Question: I have a setup similar to code below, where there can be any number of items.
'''
<div class="align-center" style="box-shadow: none; margin: 20px 0 0 20px; position: relative">
...
...
...
...
...
<label class="photobox box-shadow clear-inner radius" style="display: inline-block; margin: 20px 20px 0 0" for="col_75291999308">
<img class="radius-left cursor-pointer" height="128" width="128" alt="[thumb]" src="images/collection/thumb/penguins-madagascar-dr-blowhole.jpg" />
<span class="large bold text-shadow black-text" style="line-height: 128px; padding: 0 5px">*></span>
</label>
<input id="col_75291999308" class="switch single" type="radio" name="description" />
<div class="box box-shadow" style="border: 5px solid #379; border-radius: 10px; left: 50%; margin: -74px 0 0 -266px; position: absolute; width: 512px; z-index: 999">Information</div>
...
...
</div>
'''
If you're curious, I'll provide the CSS for the photo box. All the other classes are kind of self-explanatory (aside from box, which just applies a background and border radius).
'''
input.switch { display: none }
input.switch.single + div { display: none }
input.switch.single:checked + div { display: block }
.photobox { background: #DDD; display: block; height: 128px; overflow: hidden }
.photobox:hover { background: #D5D5D5 }
.photobox > img { background: #CCC url('images/smooth/loading.png') repeat; border-right: 1px solid #BCC3C7; float: left; height: 128px; width: 128px }
.photobox > div, .position > span { cursor: pointer; height: 108px; margin-left: 129px; padding: 10px; position: relative }
.photobox > span { margin-left: 0 }
.photobox > div > .floater { color: #EEE; display: block; line-height: 14px; opacity: 0; position: absolute; top: 5px; left: -123px; text-shadow: -1px 0 #333, 0 1px #333, 1px 0 #333, 0 -1px #333 }
.photobox:hover > div > .floater { opacity: 1.0; transition: opacity .5s linear }
'''
This is not the entire code, but basically each division corresponds to a label and input radio box. By default, the division is hidden and the label activates the radio box that corresponds to it, which then unhides the division immediately after it (the radio boxes are always hidden).
The idea is that the absolutely positioned element will center horizontally in the parent container and then stay at the same position that it appears at normally (by not specifying top or bottom). However, the items in the very last row will cause this "popup" box to flow past the bottom of the parent container.
Basically, if there's enough room, stay in the position it's at. If there's not enough room, it should push the box up to the bottom of the container. Is this possible with ?

Keep in mind that this example just happens to use four columns, but the number of columns is completely dependent on the size of the client's screen. Please don't suggest server-side checks to "determine" if the item will be in the last row. Also, just to emphasize, .
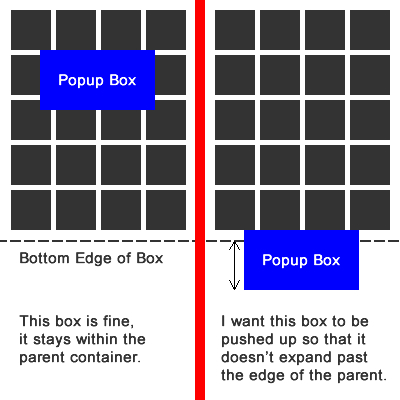
Answer: This does not appear to be possible with pure CSS. I tried everything I could thing of but the closest solution I could get was using ':nth-last-of-type(-n+6)' to push up the division for the last 6 items in the grid. The only problem with that solution was when a user resized the window (either smaller or larger), there weren't always exactly 6 elements in the last row.
I ended up retheming my site recently which now uses a definitive width, where there will be 6 items in the last row, so the ':nth-last-of-type(-n+6)' selector works for me in this case.
The only thing I could think of is if CSS ever implemented a ':last-line' selector similar to the existing ':first-line' selector, which would allow you to select the last line and then select each division inside that line... maybe? I don't know if that's even possible with that selector.
Aside from using a fixed width for the parent, the idea from the comments is the next best way to go. As long as their is a sufficient amount of content below the parent (maybe a few extra lines), the expansion past the parents' boundaries is not a huge deal and could just be left alone.